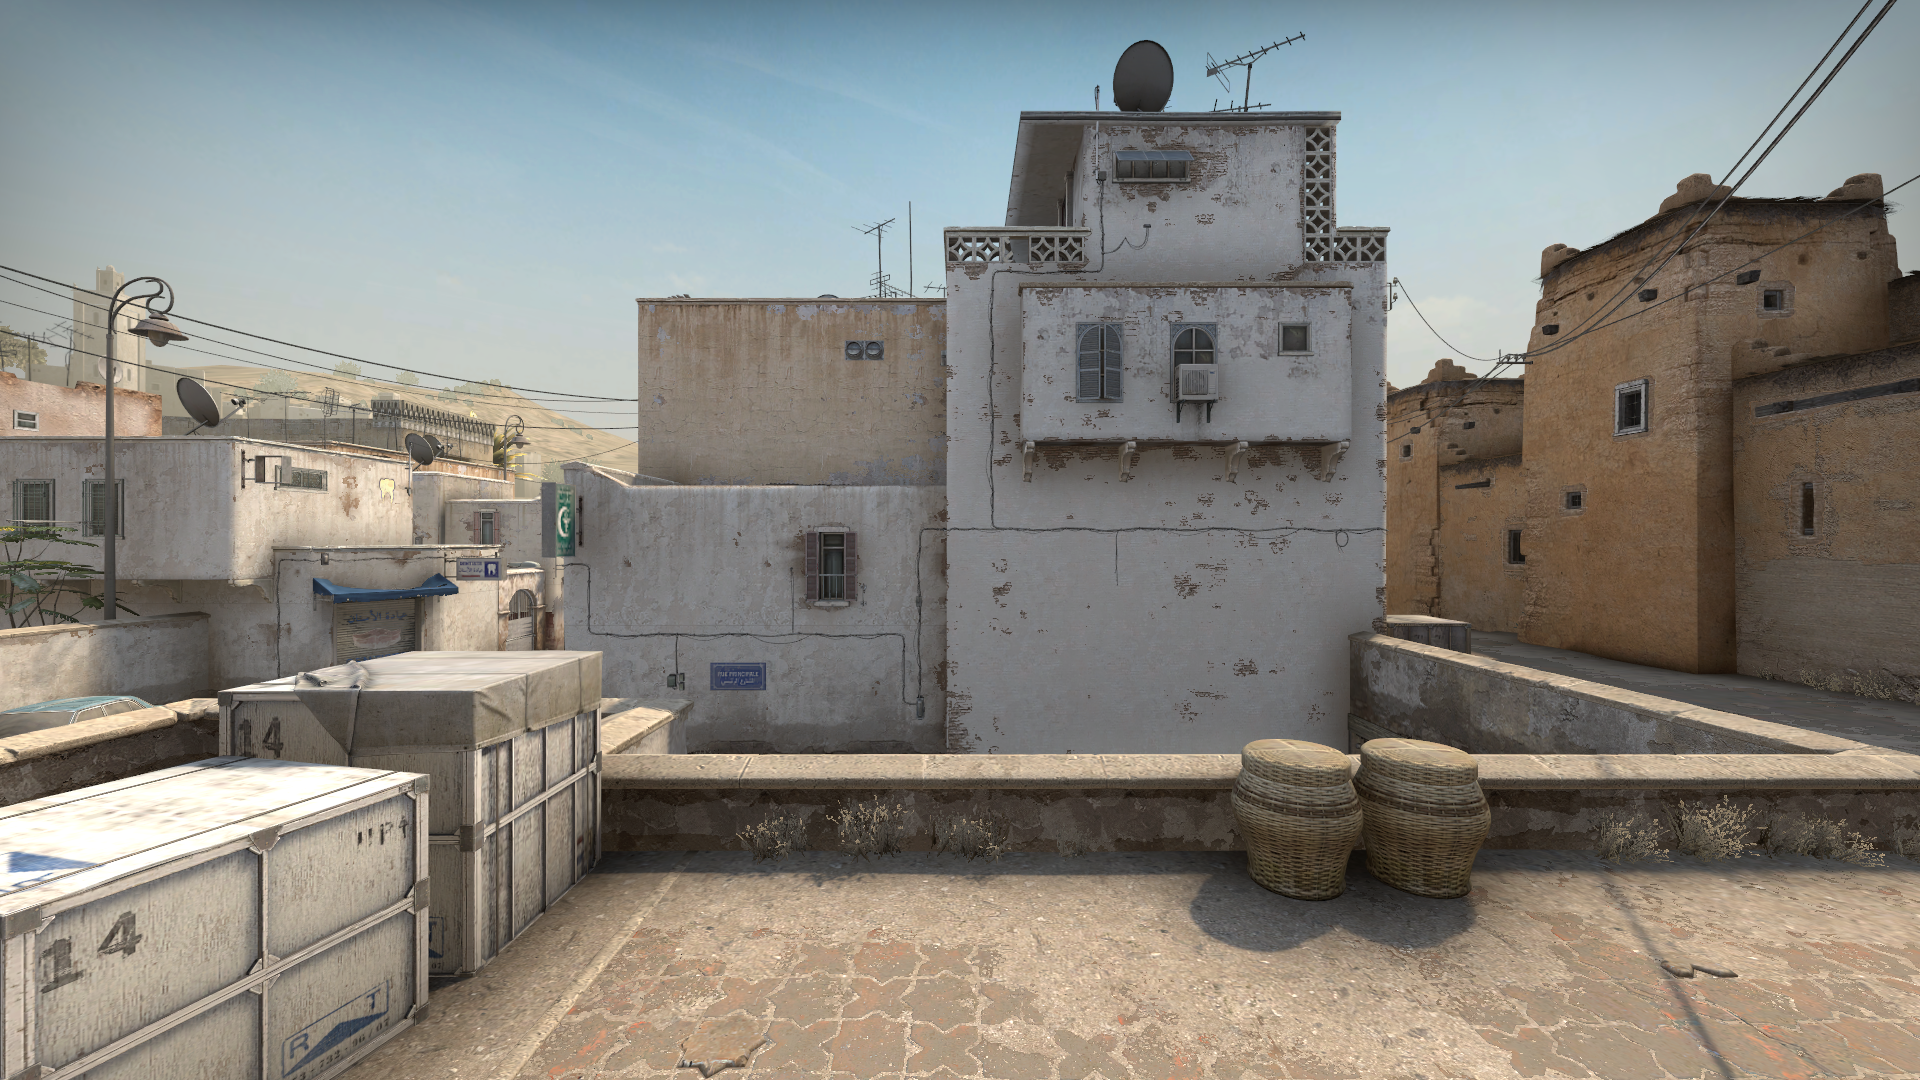
Map: de_dust2